Question: I have a small code in C that I want to use to call the IMF functions of 'fmu_sdk' in order to be able to export my model in FMU.
If you could tell me how the functions I need to use, here is my program:

best regards
Mary
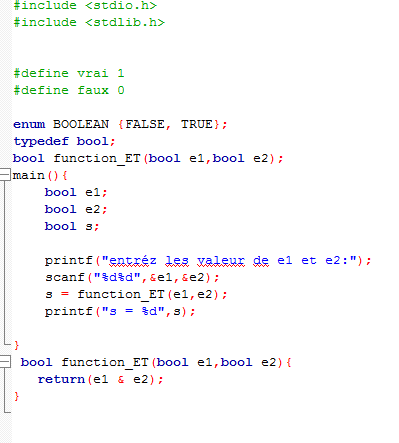
Answer: Do you want to create a model exchange or co-simulation FMU?
Here is a link to a model-exchange FMU that implements an AND for two boolean input values (FMI 2.0, win64): <URL>
And here a link to a co-simulation FMU: <URL>
You can compile the the contained source code also to a co-simulation FMU.